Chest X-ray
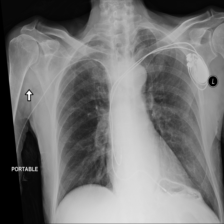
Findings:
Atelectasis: negative
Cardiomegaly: negative
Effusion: negative
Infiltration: negative
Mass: negative
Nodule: negative
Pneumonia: negative
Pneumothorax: negative
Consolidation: negative
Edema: negative
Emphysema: negative
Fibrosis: negative
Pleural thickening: negative
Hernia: negative